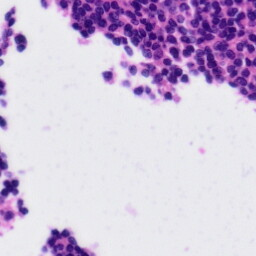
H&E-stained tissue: Tonsil